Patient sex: M
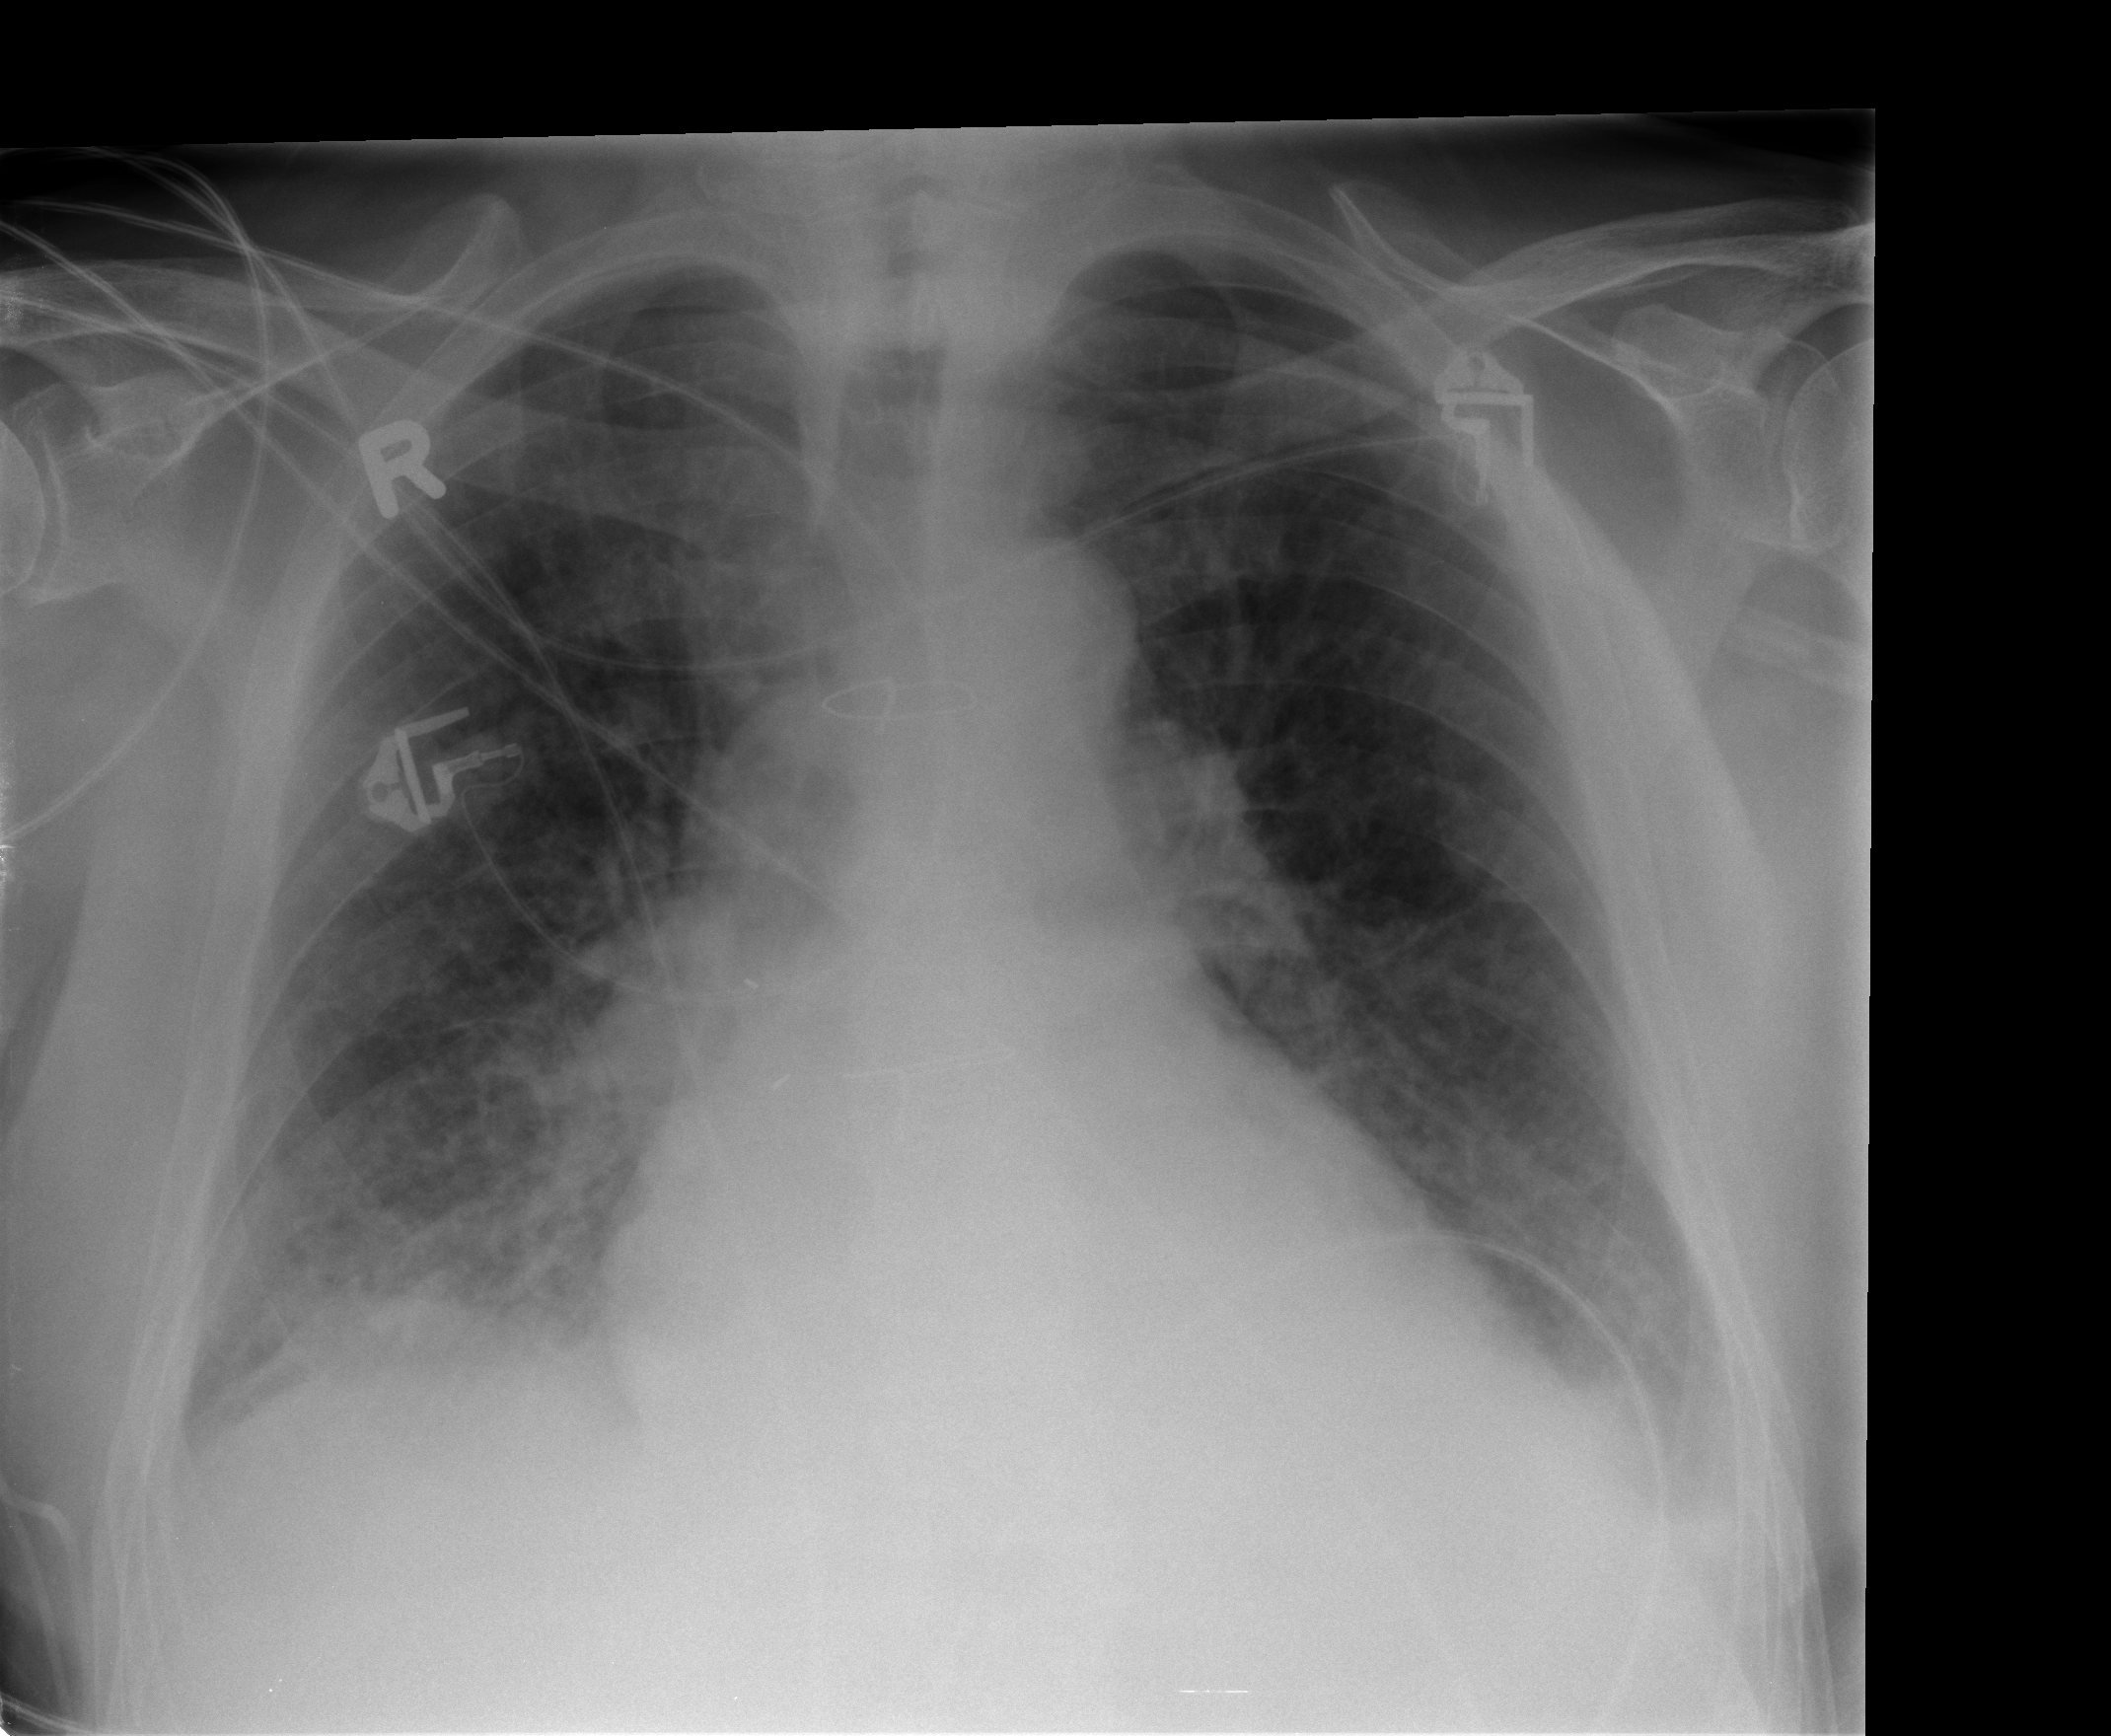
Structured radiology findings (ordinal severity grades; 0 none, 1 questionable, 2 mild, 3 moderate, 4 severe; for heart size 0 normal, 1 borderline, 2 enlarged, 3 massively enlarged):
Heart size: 1
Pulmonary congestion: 2
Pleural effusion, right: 2
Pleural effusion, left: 2
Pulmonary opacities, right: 2
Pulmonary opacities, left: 2
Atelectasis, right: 2
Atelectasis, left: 2